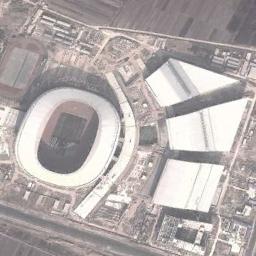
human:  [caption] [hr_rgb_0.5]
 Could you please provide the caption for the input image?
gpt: The stadium is on the bare land next to some buildings .

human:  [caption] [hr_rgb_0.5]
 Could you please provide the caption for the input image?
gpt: The stadium's roof has wavy white signs .

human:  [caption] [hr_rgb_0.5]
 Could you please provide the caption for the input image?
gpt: The circular stadium is surrounded by buildings .

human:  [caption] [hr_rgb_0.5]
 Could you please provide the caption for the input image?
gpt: There are many buildings of different shapes and sizes next to the stadium .

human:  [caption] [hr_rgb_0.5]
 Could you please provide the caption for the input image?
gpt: There are many cars stopping around the stadium .